Field crop: maize
Growth stage: 1
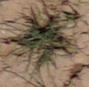
Species: lolium